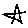
Label: star